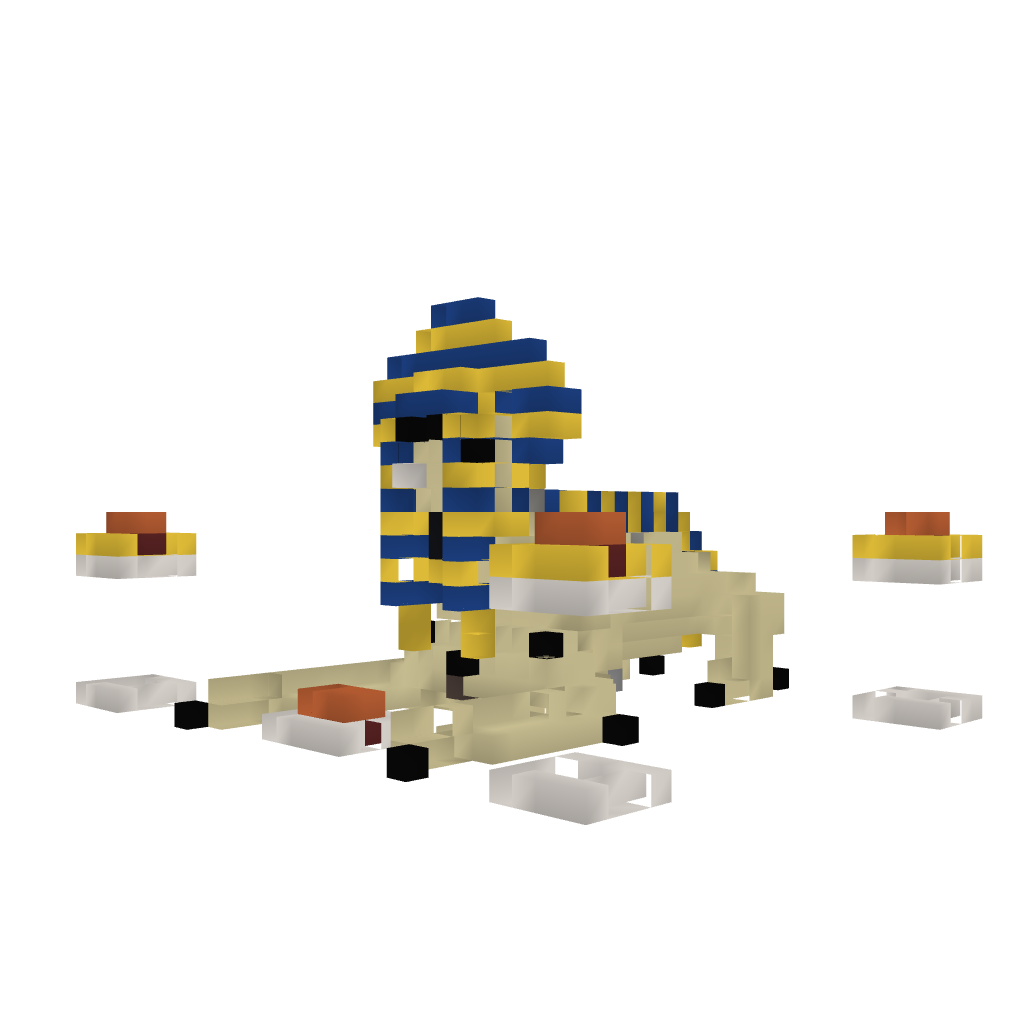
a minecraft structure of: Night Lit Sphinx